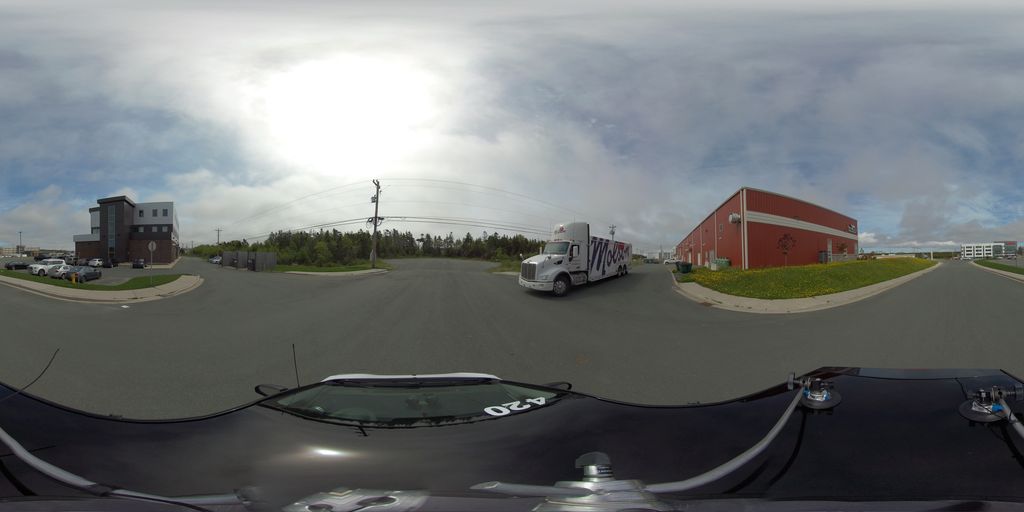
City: st_johns